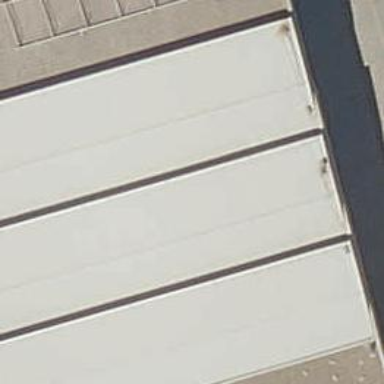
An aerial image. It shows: Industrial building.